Question: I have an image. for this i would like to get the touch events start, move and end.
I need the exact image-pixel of the touch.
The Problem is that the actual image is smaller than the HTMLImageElement.
(css style 'object-fit: scale-down')

I don't need the touch events for the HTMLImageElement but the actual image itself.
How do I archive this?
btw. I use React (if this helps) but I can (hopefully) adapt the answer myself.
Current Attempt:
'''
<img ...
onTouchStart={(event) => {
const touch = event.changedTouches[0];
const rect = event.currentTarget.getBoundingClientRect();
const pxlX = touch.screenX - rect.left;
const pxlY = touch.screenY - rect.top;
// other stuff with (pxlX, pxlY)
}} />
'''
My Solution in the end
'''
import { useState } from "react";
import ImageSrc from "./assets/image.png";
export default function App() {
const [text, setText] = useState("undefined");
return <div className="w-screen h-screen overflow-hidden">
<img src={ImageSrc} alt="" className="object-scale-down w-full h-full" onMouseMove={(event) => {
const {x, y} = getXY(event);
setText('${x}/${y}');
}} />
<span className="fixed top-0 left-0 pointer-events-none">{text}</span>
</div>;
}
function getXY(event: React.MouseEvent<HTMLImageElement, MouseEvent>): {x: number, y: number} {
const img = event.currentTarget;
const [imgWidth, imgHeight] = [img.naturalWidth, img.naturalHeight];
const [boxWidth, boxHeight] = [img.width, img.height];
const imgRatio = imgWidth / imgHeight;
const boxRatio = boxWidth / boxHeight;
if (imgRatio < boxRatio) {
const x0 = (boxWidth - boxHeight * imgWidth/imgHeight) / 2;
const x = Math.round(event.nativeEvent.offsetX - x0);
return {x: x, y: event.nativeEvent.offsetY};
} else {
const y0 = (boxHeight - boxWidth * imgHeight/imgWidth) / 2;
const y = Math.round(event.nativeEvent.offsetY - y0);
return {x: event.nativeEvent.offsetX, y: y};
}
}
'''
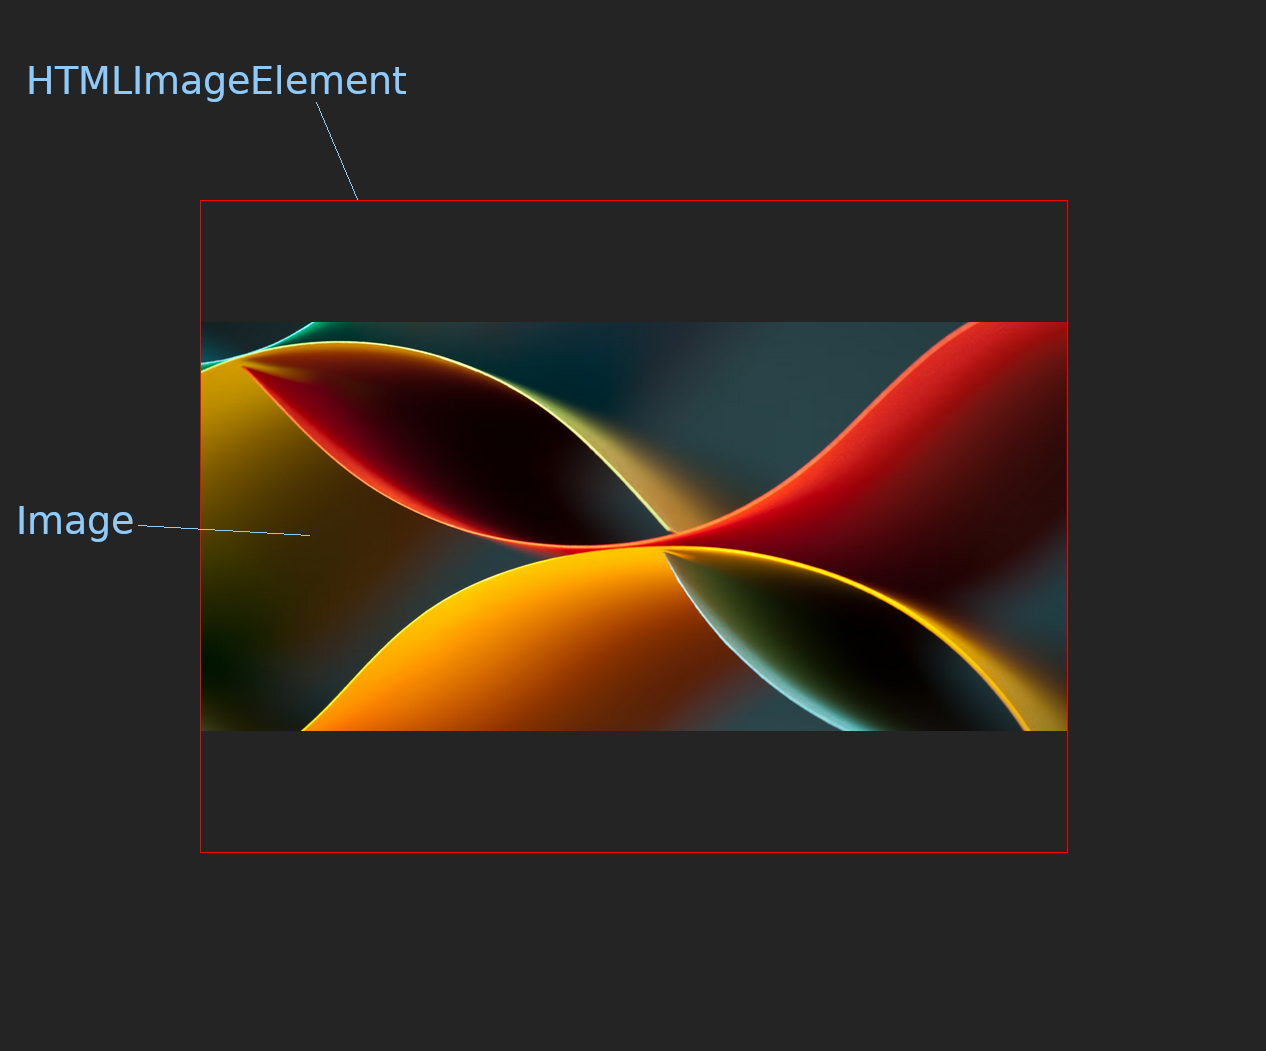
Answer: Use img.naturalHeight and img.naturalWidth to determine the position at which the effective image starts.
Briefly, the following quantity will be negative if the Y of the event is relative to a point above the image, so capture it in your event and check:
'''
y0 = (400 - 400*mainImg.naturalHeight/mainImg.naturalWidth)/2;
var effectiveY = event.offsetY - y0;
'''
A little math is involved here, feel free to ask if you need a general description when the image can be a portrait, or if you still need help detecting events below the image.
'''
var y0;
window.addEventListener("load", function(ev) {
y0 = (400 - 400*mainImg.naturalHeight/mainImg.naturalWidth)/2;
});
mainImg.addEventListener("mousemove", function(ev) {
infoDiv.innerText = ev.offsetY - y0;
});
'''
'''
img {
object-fit: scale-down;
border: 1px solid #AAA;
}
'''
'''
effectiveY is:
<span id="infoDiv"></span>
<br>
<img id="mainImg" src="https://st.hzcdn.com/simgs/pictures/gardens/garden-with-oval-lawns-fenton-roberts-garden-design-img~1971dc9307c80c73_4-8900-1-60a5647.jpg" width=400 height=400>
'''